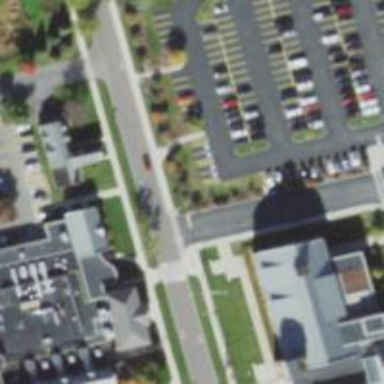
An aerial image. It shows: Parking space.